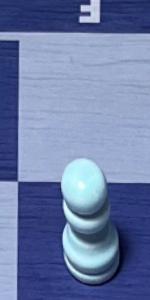
Label: Pawn_White